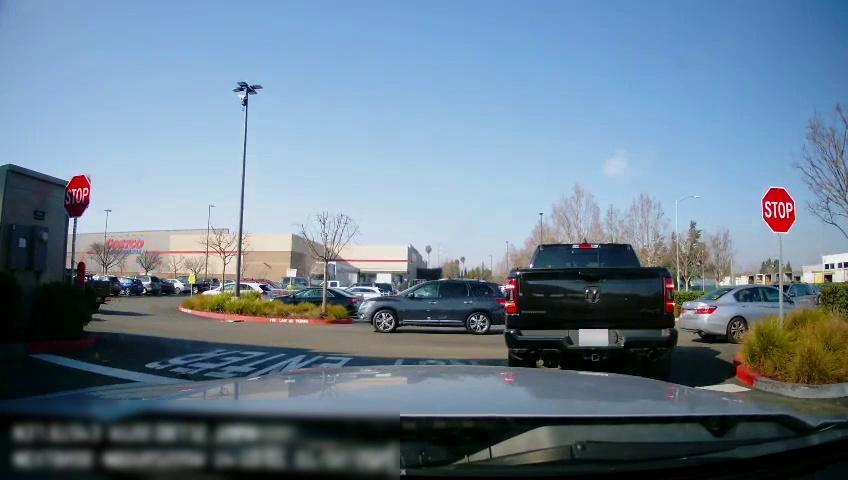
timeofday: Day
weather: Sunny
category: Drivable Space
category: Vehicles | Truck
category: Vehicles | Car
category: Vehicles | Car
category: Vehicles | Car
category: Vehicles | Car
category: Vehicles | Car
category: Vehicles | Car
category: Vehicles | SUV
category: Vehicles | Truck
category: Vehicles | Truck
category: Vehicles | Car
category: Vehicles | SUV
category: Vehicles | SUV
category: Vehicles | Car
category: Vehicles | Car
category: Traffic | Signs
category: Traffic | Signs
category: Traffic | Signs